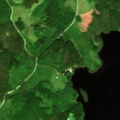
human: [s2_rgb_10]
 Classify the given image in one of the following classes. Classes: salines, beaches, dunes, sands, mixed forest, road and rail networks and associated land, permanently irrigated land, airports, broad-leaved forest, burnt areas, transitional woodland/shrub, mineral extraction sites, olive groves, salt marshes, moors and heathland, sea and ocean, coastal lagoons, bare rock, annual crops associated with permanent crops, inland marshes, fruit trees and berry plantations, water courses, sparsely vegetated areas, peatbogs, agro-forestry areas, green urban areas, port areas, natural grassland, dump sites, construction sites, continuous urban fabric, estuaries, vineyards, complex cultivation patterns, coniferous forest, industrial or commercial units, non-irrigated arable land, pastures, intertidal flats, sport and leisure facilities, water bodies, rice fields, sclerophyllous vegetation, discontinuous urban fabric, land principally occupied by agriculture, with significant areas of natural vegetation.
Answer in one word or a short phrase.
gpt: coniferous forest, mixed forest, transitional woodland/shrub, water bodies